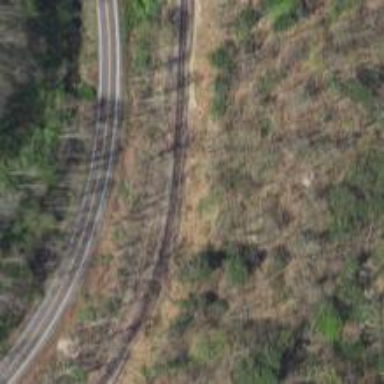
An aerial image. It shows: Railway track.